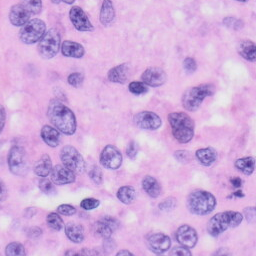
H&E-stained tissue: Skin